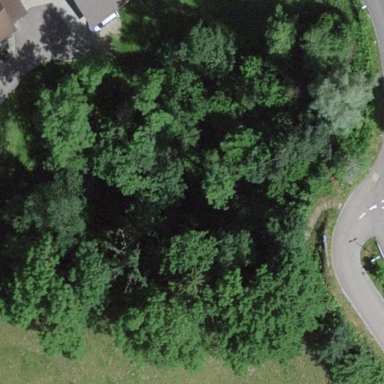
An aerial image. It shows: Mixed leaf woodland.